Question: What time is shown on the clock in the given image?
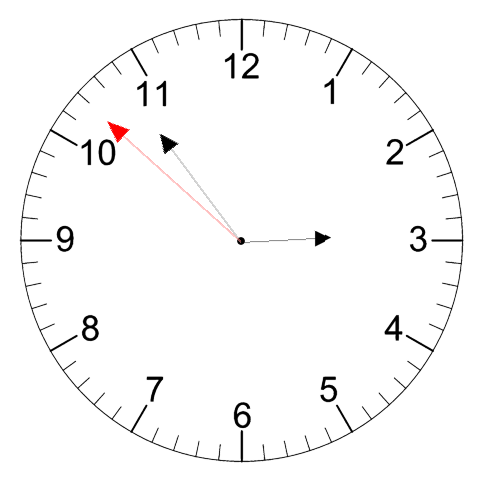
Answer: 02:53:52